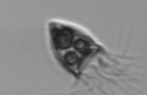
Label: Balanion